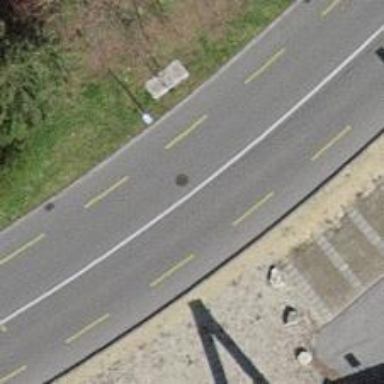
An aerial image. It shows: Advisory cycle lane on primary road with asphalt surface.